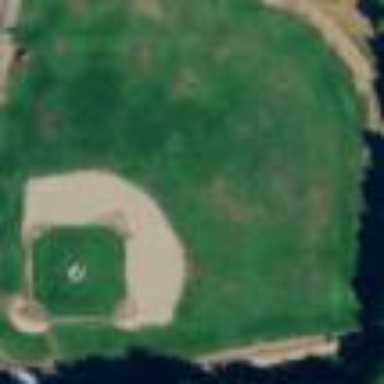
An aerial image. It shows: Baseball pitch for leisure land.